Field crop: maize
Growth stage: 2
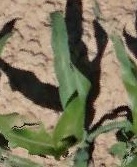
Species: maize